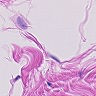
Metastatic tissue present: no